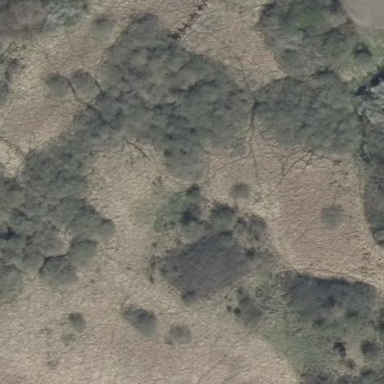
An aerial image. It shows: Landscape with heath vegetation.